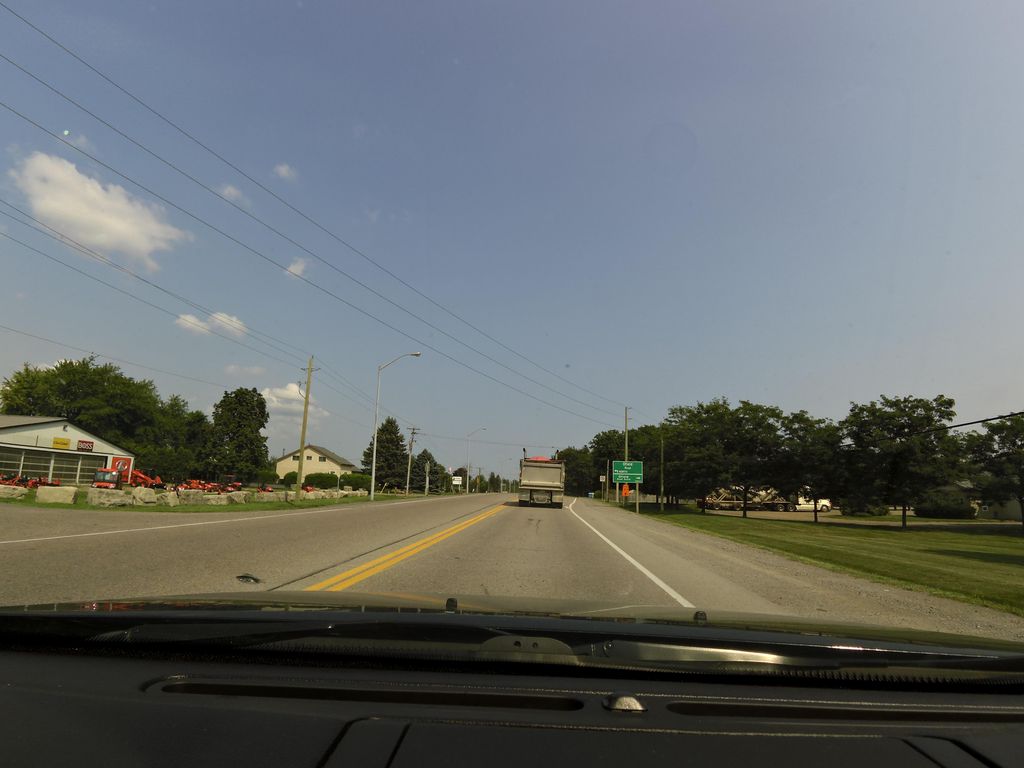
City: hamilton